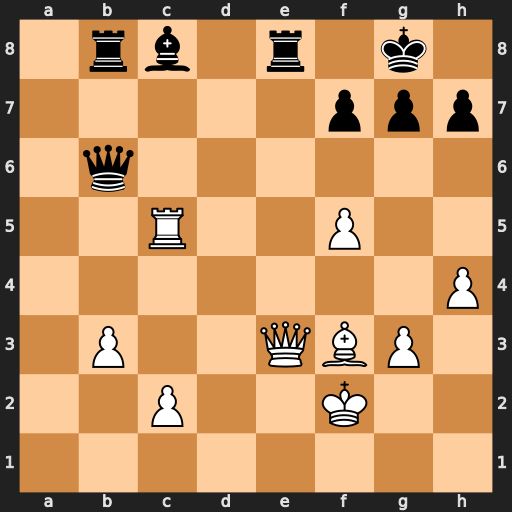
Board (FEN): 1rb1r1k1/5ppp/1q6/2R2P2/7P/1P2QBP1/2P2K2/8
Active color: w
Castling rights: -
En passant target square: -
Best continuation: Qxe8#